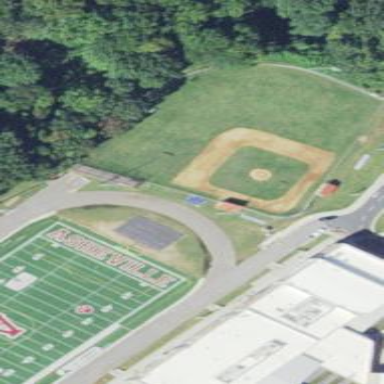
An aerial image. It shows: Baseball pitch for leisure land.